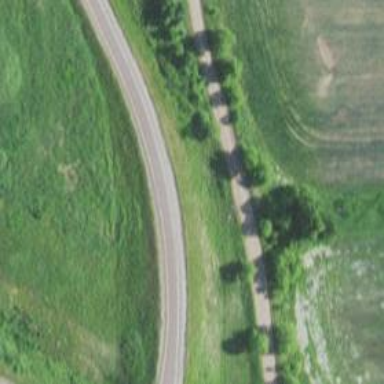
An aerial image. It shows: Trunk link highway.